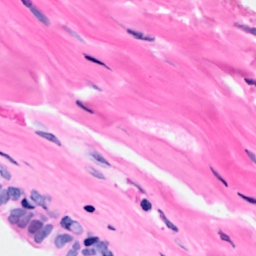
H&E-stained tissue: Breast